【题型】填空题　【知识点】立体几何　【难度】easy
设 $A, B, C, D$ 是半径为 1 的球面上的四个不同点，且 $AB, AC, AD$ 两两互相垂直，用 $S_1, S_2, S_3$ 分别表示 $\triangle ABC, \triangle ACD, \triangle ABD$ 的面积，则 $S_1+S_2+S_3$ 的最大值是\underline{\quad\quad}.
【解答】
【答案】 2

【分析】 扩展成为长方体，根据球为长方体的外接球，利用基本不等式即可求解.

【详解】 设 $AB=a, AC=b, AD=c$,

因为 $AB, AC, AD$ 两两垂直，扩展为长方体，

所以该长方体的体对角线为球的直径，

所以 $a^2+b^2+c^2=4R^2=4$,

$S_{\triangle ABC} + S_{\triangle ACD} + S_{\triangle ABD} = \frac{1}{2}(ab+ac+bc)$,

因为 $a^2+b^2 \ge 2ab, a^2+c^2 \ge 2ac, b^2+c^2 \ge 2bc$,

所以 $\frac{1}{2}(ab+ac+bc) \le \frac{1}{2}(a^2+b^2+c^2) = 2$,

当且仅当 $a=b=c=\frac{2\sqrt{3}}{3}$ 时取得等号，

故答案为：2.

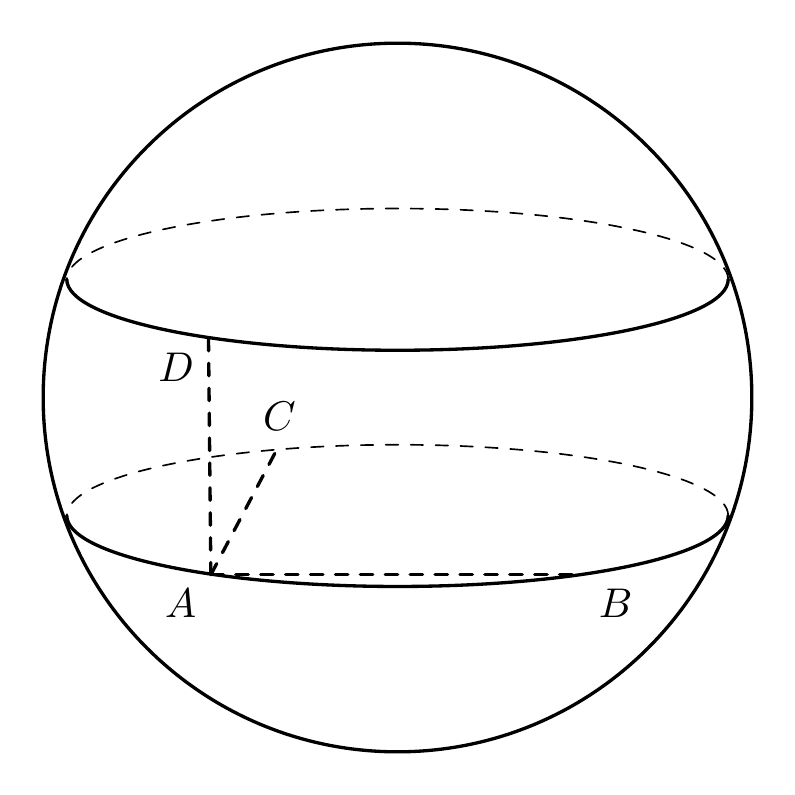